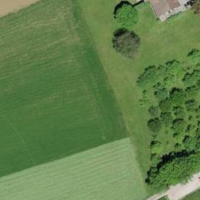
EUNIS habitat code: 25
Species observed at this site:
Cornus sanguinea
Fagus sylvatica